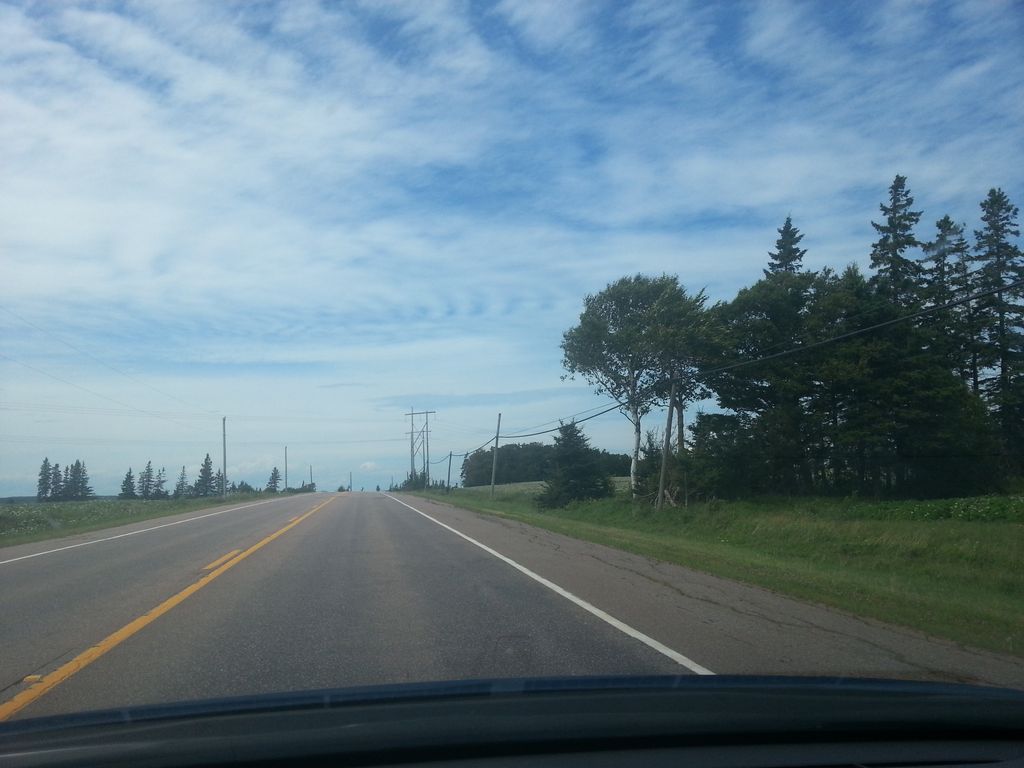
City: charlottetown